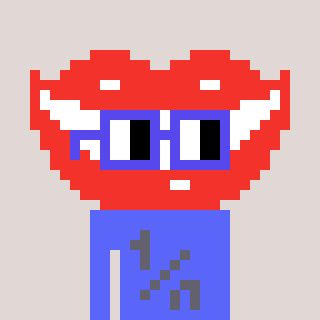
a pixel art character with square blue glasses, a smile-shaped head and a purple-colored body on a warm background